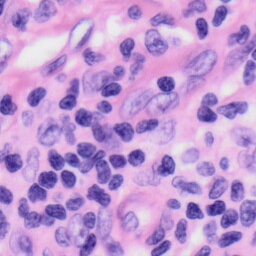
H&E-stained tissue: Skin